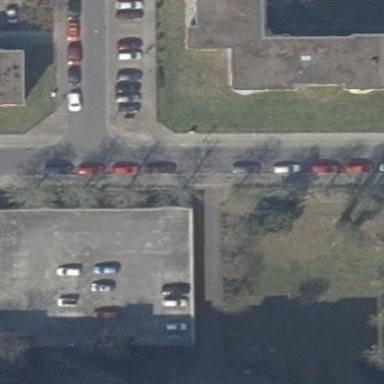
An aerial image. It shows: Multi-storey parking building.